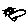
Label: cat